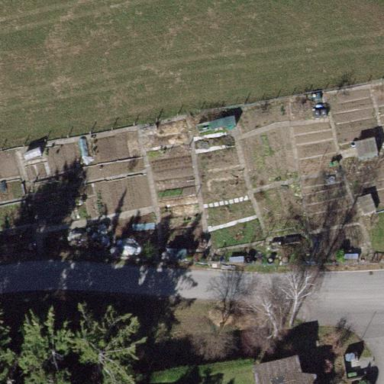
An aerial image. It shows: Allotments area.